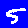
Digit: 5